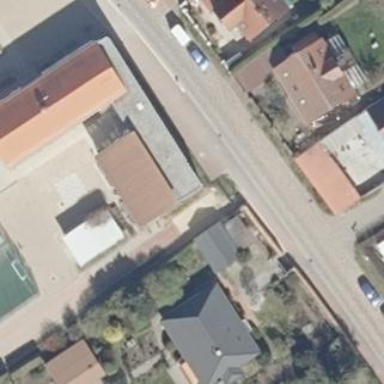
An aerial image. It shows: School building.